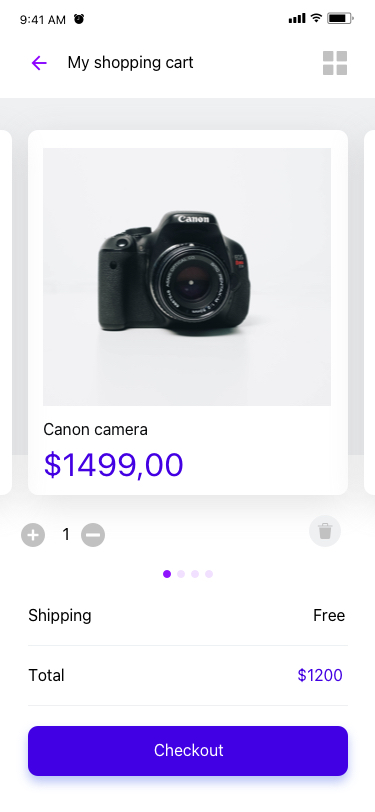
Text in this UI design:
My shopping cart
Canon camera
$1499,00
1
Shipping
           Free
3 items
Total
$1200
3 items
Checkout
9:41 AM